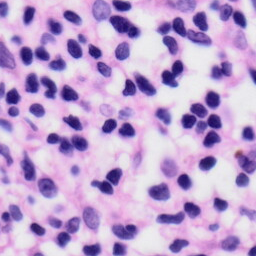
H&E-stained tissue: Skin